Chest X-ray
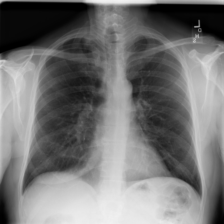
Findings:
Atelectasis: negative
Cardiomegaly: negative
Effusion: negative
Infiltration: negative
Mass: negative
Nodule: negative
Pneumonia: negative
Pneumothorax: negative
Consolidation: negative
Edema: negative
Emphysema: negative
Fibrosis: negative
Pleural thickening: negative
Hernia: negative